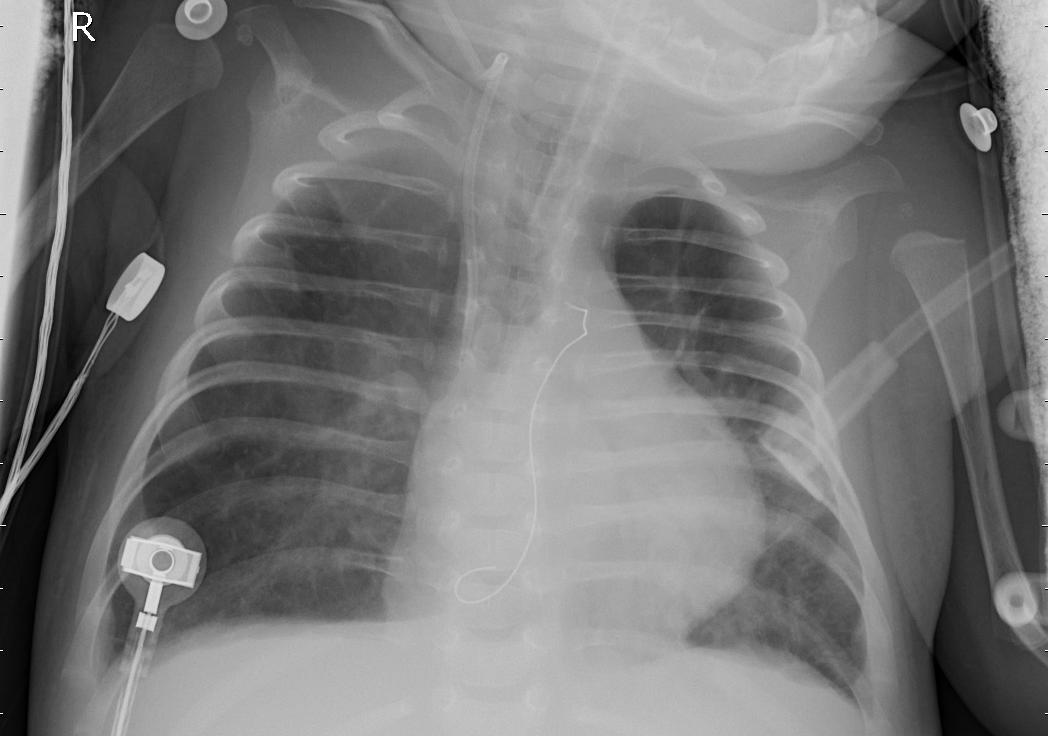
Diagnosis: PNEUMONIA